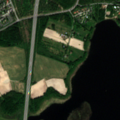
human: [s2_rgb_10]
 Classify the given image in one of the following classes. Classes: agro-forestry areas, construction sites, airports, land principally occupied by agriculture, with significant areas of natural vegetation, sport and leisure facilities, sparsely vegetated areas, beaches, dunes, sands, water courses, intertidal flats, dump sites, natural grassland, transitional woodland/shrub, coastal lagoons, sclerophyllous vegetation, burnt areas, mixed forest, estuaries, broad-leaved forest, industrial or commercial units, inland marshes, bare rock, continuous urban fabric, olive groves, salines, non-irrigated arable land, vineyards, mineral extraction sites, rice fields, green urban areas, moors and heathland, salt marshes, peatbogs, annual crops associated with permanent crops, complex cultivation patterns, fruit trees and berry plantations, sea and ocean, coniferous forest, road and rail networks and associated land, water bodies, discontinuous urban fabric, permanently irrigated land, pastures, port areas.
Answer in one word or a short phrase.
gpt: discontinuous urban fabric, non-irrigated arable land, coniferous forest, mixed forest, transitional woodland/shrub, inland marshes, water bodies